Field crop: maize
Growth stage: 2
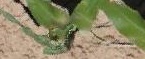
Species: maize